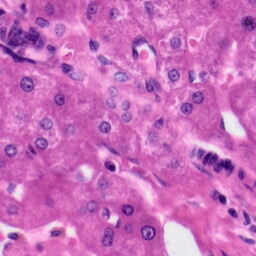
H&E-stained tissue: Liver